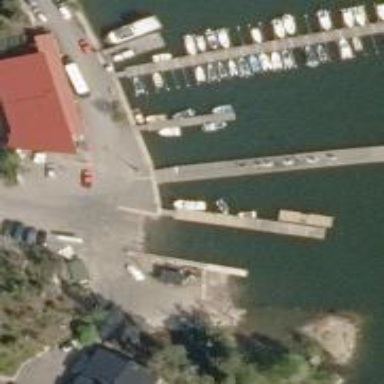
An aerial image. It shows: Slipway on leisure land.